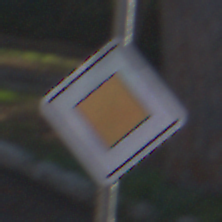
Verkehrszeichen: Vorfahrtsstrasse
Umgebung: Outdoor, Suburban
Tageszeit: MorningAfternoon
Wetter: Clear
Licht: Natural
Jahreszeit: NotSpecified
Kontrast: HighContrast